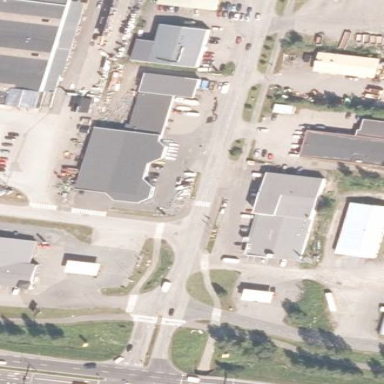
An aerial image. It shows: Commercial building.